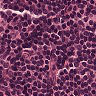
Metastatic tissue present: no